Field crop: maize
Growth stage: 2
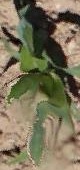
Species: maize